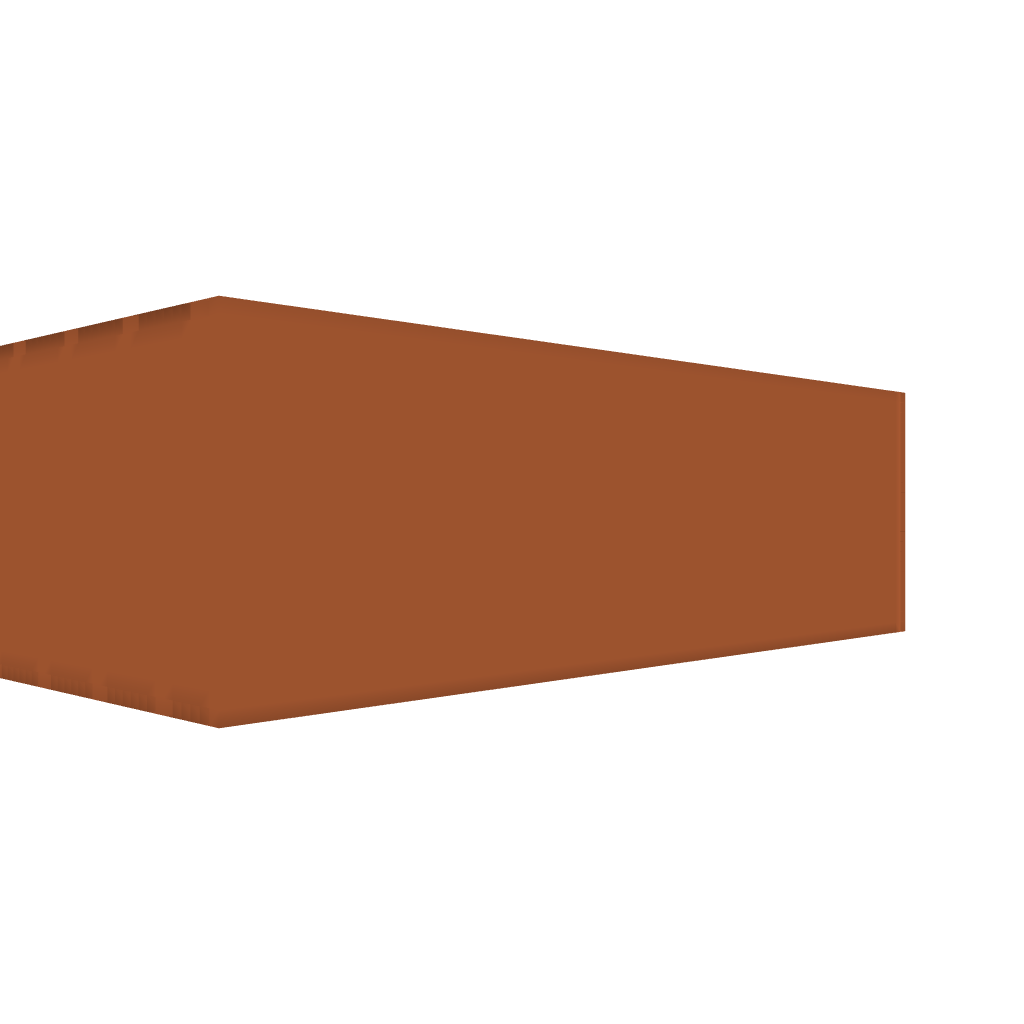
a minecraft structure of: HG - Water Box